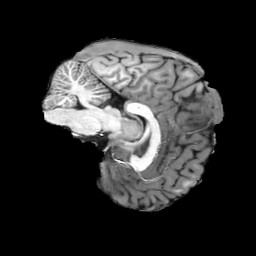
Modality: T1w
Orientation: sagittal
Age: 22
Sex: male
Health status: ill